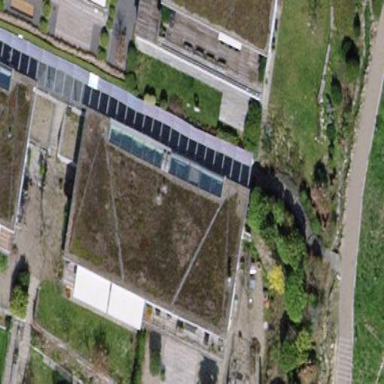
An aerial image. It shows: White residential building with flat grass-covered roof.